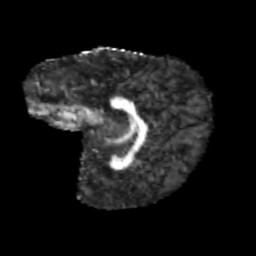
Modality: FA
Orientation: sagittal
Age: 9
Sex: female
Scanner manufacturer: siemens
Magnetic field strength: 3 T
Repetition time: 3.8 s
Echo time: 0.07 s